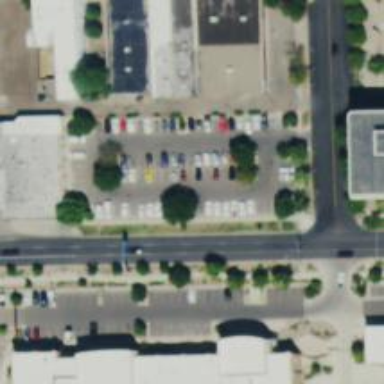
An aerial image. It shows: Parking space.